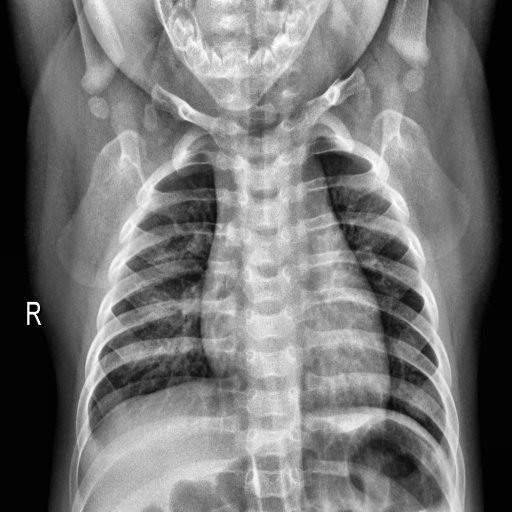
Finding: NORMAL